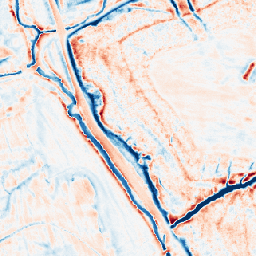
Category: edge_preserving
Decomposition family: guided
Decomposition parameters: radius: 4
eps: 1
Upsampling method: area
Upsampling parameters: scale: 8
Upsampling scale: 8